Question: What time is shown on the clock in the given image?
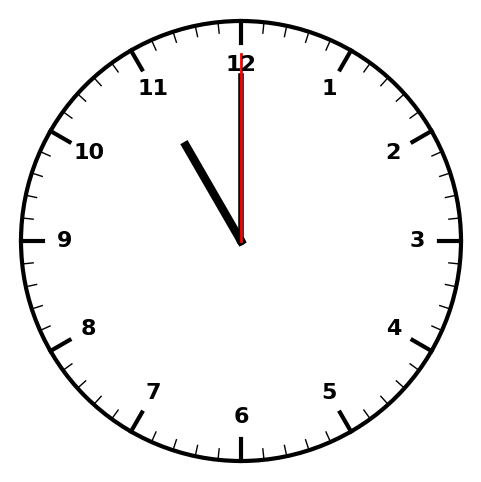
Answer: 11:00:00